Interaction volume radius: 5 \u00c5
Interaction volume height: 25 \u00c5
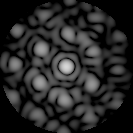
Disorder parameter: 0.4799